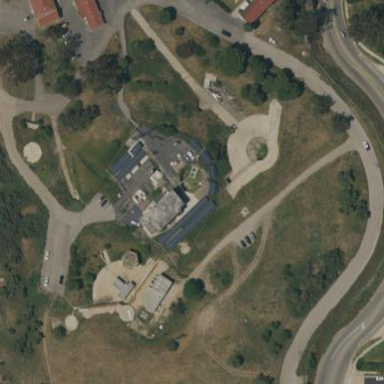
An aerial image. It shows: Military area enclosed by fence.